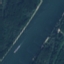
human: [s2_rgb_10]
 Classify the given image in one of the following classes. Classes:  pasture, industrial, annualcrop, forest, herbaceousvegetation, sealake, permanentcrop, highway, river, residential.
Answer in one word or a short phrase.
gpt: River